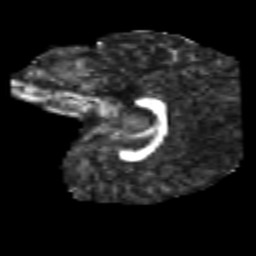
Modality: FA
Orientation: sagittal
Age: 6
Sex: male
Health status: healthy